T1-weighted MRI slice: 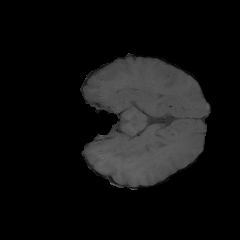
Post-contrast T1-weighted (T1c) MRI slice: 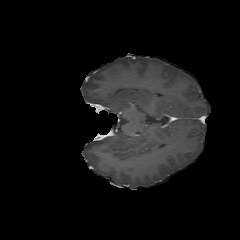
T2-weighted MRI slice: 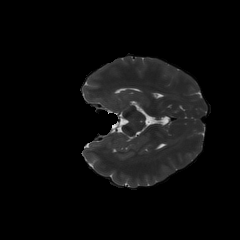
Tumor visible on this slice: no